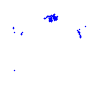
Particle: kaon